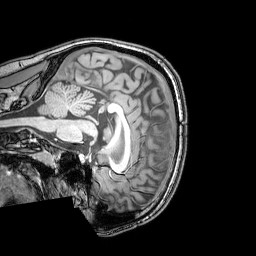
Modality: T1w
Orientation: sagittal
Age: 26
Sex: male
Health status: healthy
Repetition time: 0.081 s
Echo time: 0.037 s